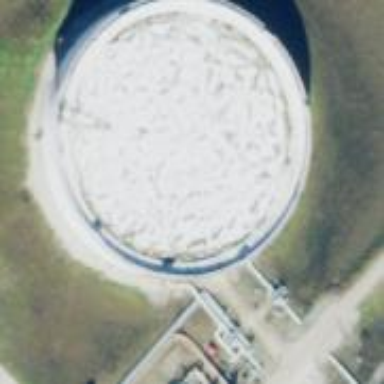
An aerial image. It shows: Storage tank created as man-made structure.